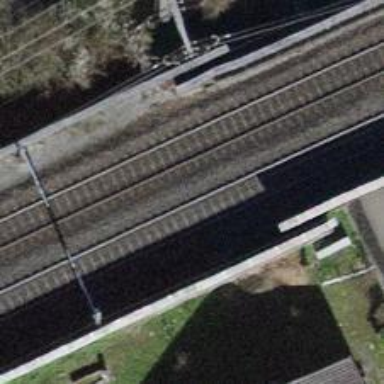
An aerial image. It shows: Bridge with electrified rail tracks and contact line.